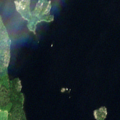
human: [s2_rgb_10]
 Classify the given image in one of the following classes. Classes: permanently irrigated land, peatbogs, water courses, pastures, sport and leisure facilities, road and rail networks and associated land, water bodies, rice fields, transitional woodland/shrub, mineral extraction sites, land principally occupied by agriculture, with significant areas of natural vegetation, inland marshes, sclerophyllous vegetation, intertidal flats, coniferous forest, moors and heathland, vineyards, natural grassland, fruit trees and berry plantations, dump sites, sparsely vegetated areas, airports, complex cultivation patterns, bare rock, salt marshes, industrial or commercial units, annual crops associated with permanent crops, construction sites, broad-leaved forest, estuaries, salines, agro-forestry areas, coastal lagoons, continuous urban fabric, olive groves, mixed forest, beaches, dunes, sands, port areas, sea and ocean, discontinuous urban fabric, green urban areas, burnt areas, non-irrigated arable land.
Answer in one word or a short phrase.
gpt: coniferous forest, water bodies